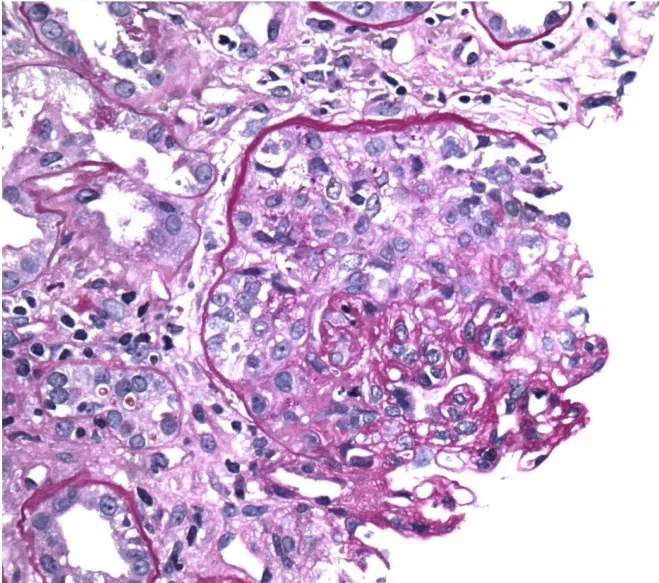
Crescents on light microscopy.
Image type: pathology (pas)